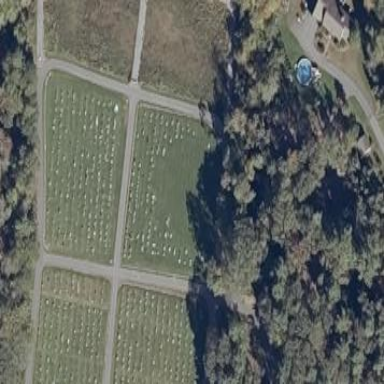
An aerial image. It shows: Cemetery.